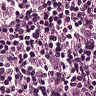
Metastatic tissue present: yes